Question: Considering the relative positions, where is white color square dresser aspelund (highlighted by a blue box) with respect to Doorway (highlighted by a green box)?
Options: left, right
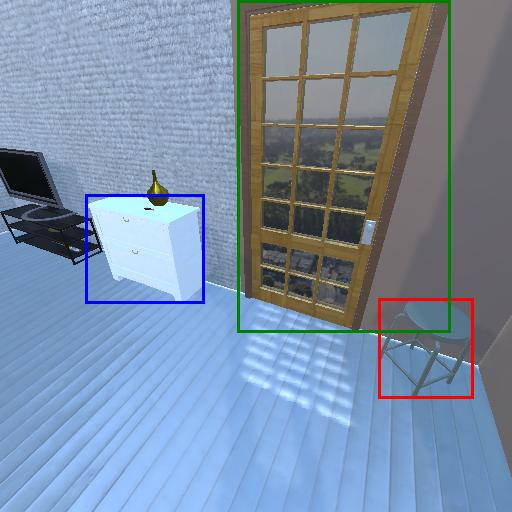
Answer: left